Aerial crown-view tile of a tropical tree (Barro Colorado Island, Panama), acquired 20250217:
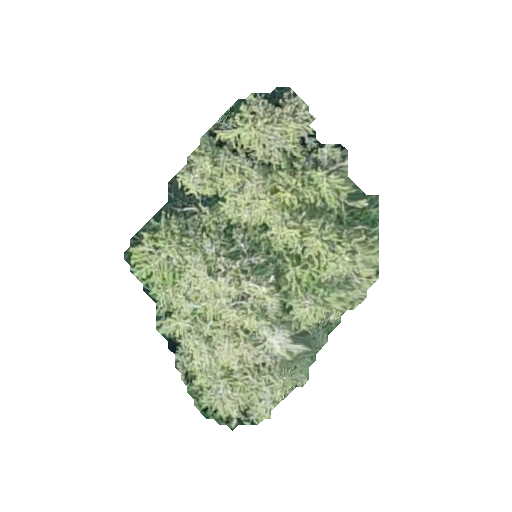
Species: Quararibea stenophylla
GBIF accepted scientific name: Quararibea stenophylla
Crown area: 79.653 m²